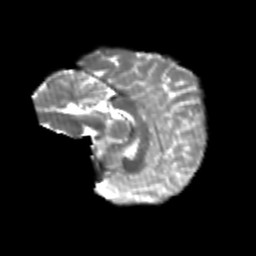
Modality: T2w
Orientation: sagittal
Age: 21
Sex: female
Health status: healthy
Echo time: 0.074 s